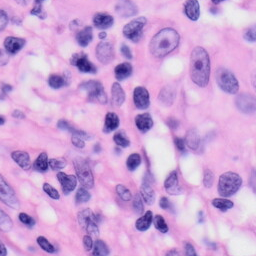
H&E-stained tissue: Skin